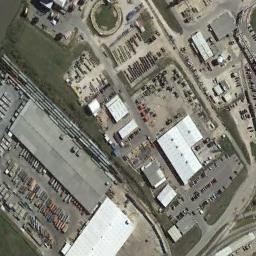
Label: industrial_area